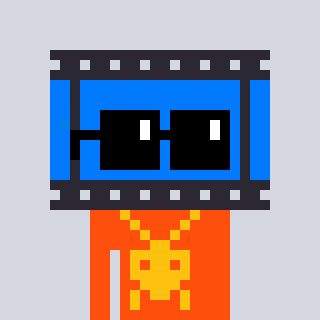
a pixel art character with square black sunglasses, a film strip-shaped head and a orange-colored body on a cool background